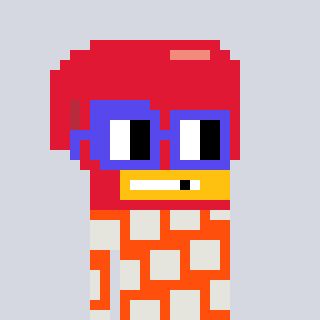
a pixel art character with square blue glasses, a boxing glove-shaped head and a orange-colored body on a cool background